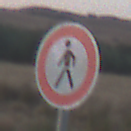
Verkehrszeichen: VerbotFussgaenger
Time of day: SunriseSunset
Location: Outdoor (Nature)
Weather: Clear
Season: Winter
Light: Natural